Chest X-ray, AP view. Patient: 63 years old, sex M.
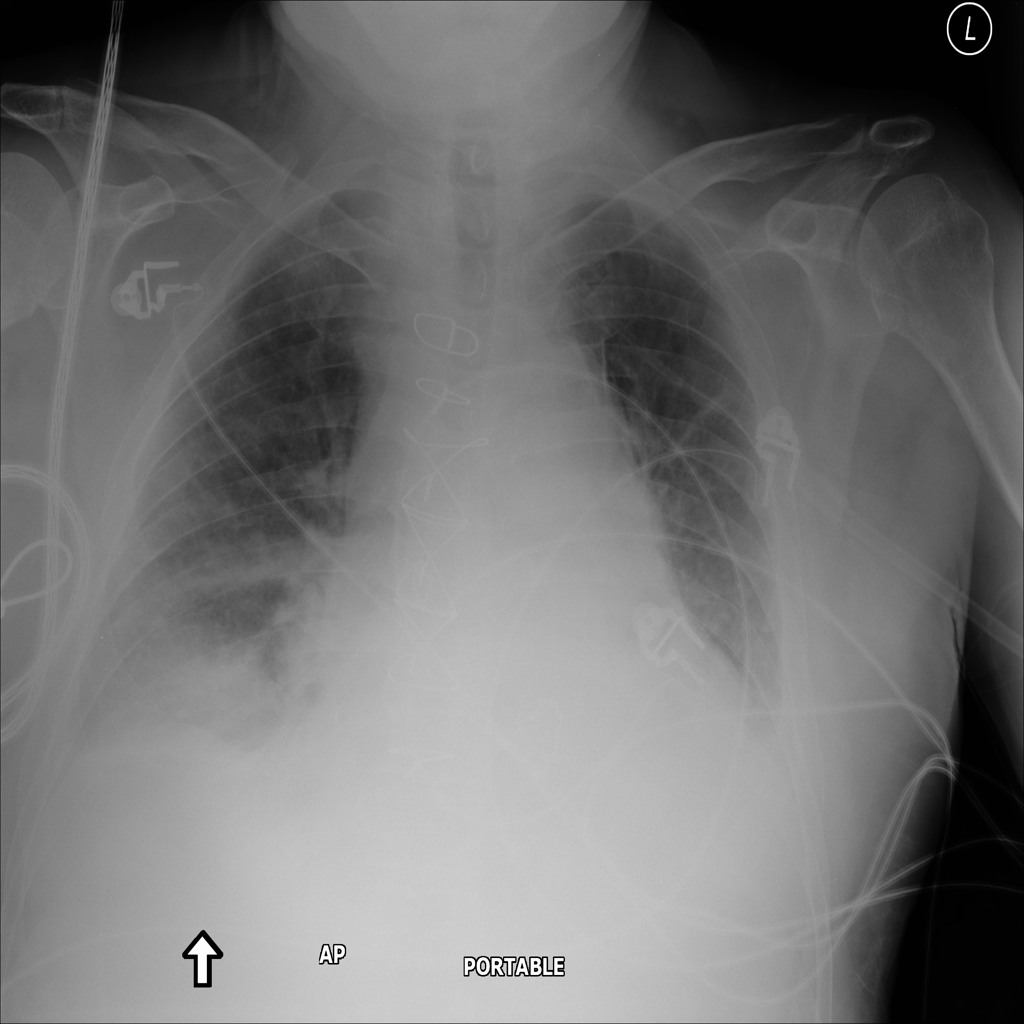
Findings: Atelectasis, Effusion